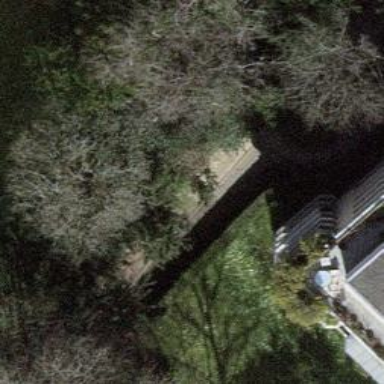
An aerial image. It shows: Driveway leading to service road.